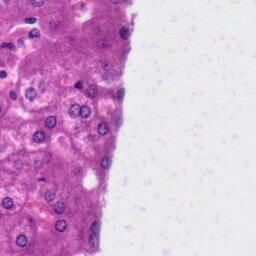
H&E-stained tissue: Liver